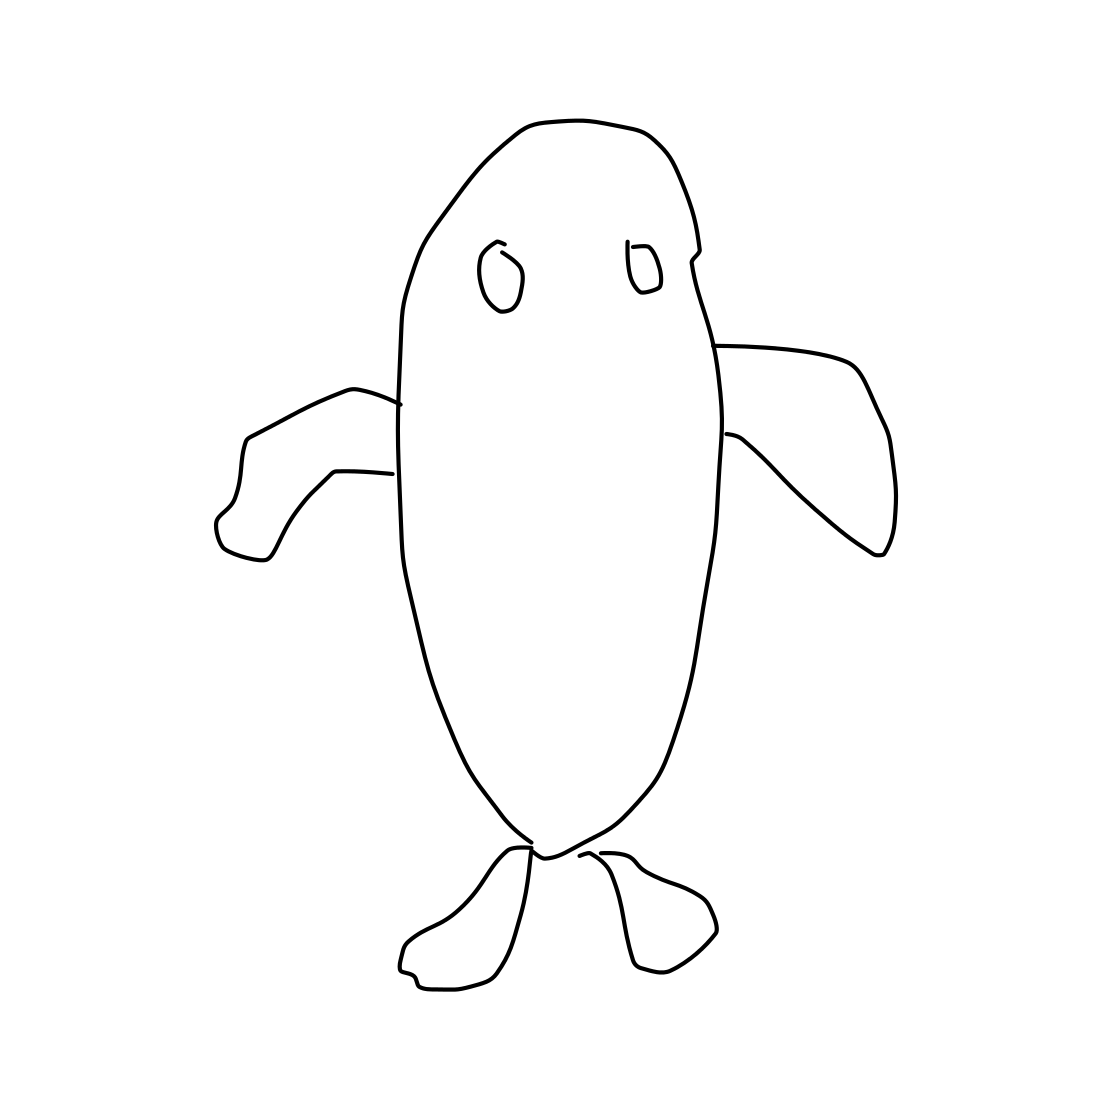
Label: penguin